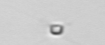
Label: Chaetoceros_tenuissimus